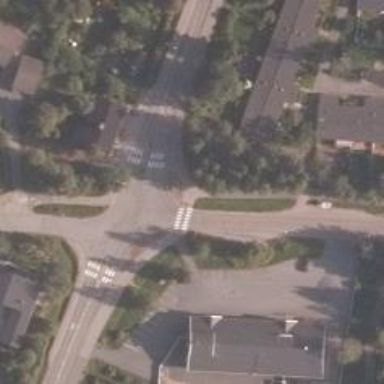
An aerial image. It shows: Asphalt cycleway.